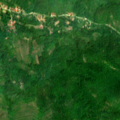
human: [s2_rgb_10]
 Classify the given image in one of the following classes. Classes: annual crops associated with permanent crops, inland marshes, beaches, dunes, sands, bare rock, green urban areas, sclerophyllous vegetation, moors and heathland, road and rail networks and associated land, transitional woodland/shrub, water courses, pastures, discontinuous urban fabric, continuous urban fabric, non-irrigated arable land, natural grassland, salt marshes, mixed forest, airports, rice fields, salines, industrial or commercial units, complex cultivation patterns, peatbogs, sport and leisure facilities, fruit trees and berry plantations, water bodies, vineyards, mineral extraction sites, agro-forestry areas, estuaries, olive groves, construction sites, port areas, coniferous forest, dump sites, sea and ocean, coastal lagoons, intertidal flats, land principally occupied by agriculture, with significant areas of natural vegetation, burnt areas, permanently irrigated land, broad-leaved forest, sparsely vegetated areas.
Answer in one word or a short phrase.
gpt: discontinuous urban fabric, land principally occupied by agriculture, with significant areas of natural vegetation, broad-leaved forest, transitional woodland/shrub